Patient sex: M
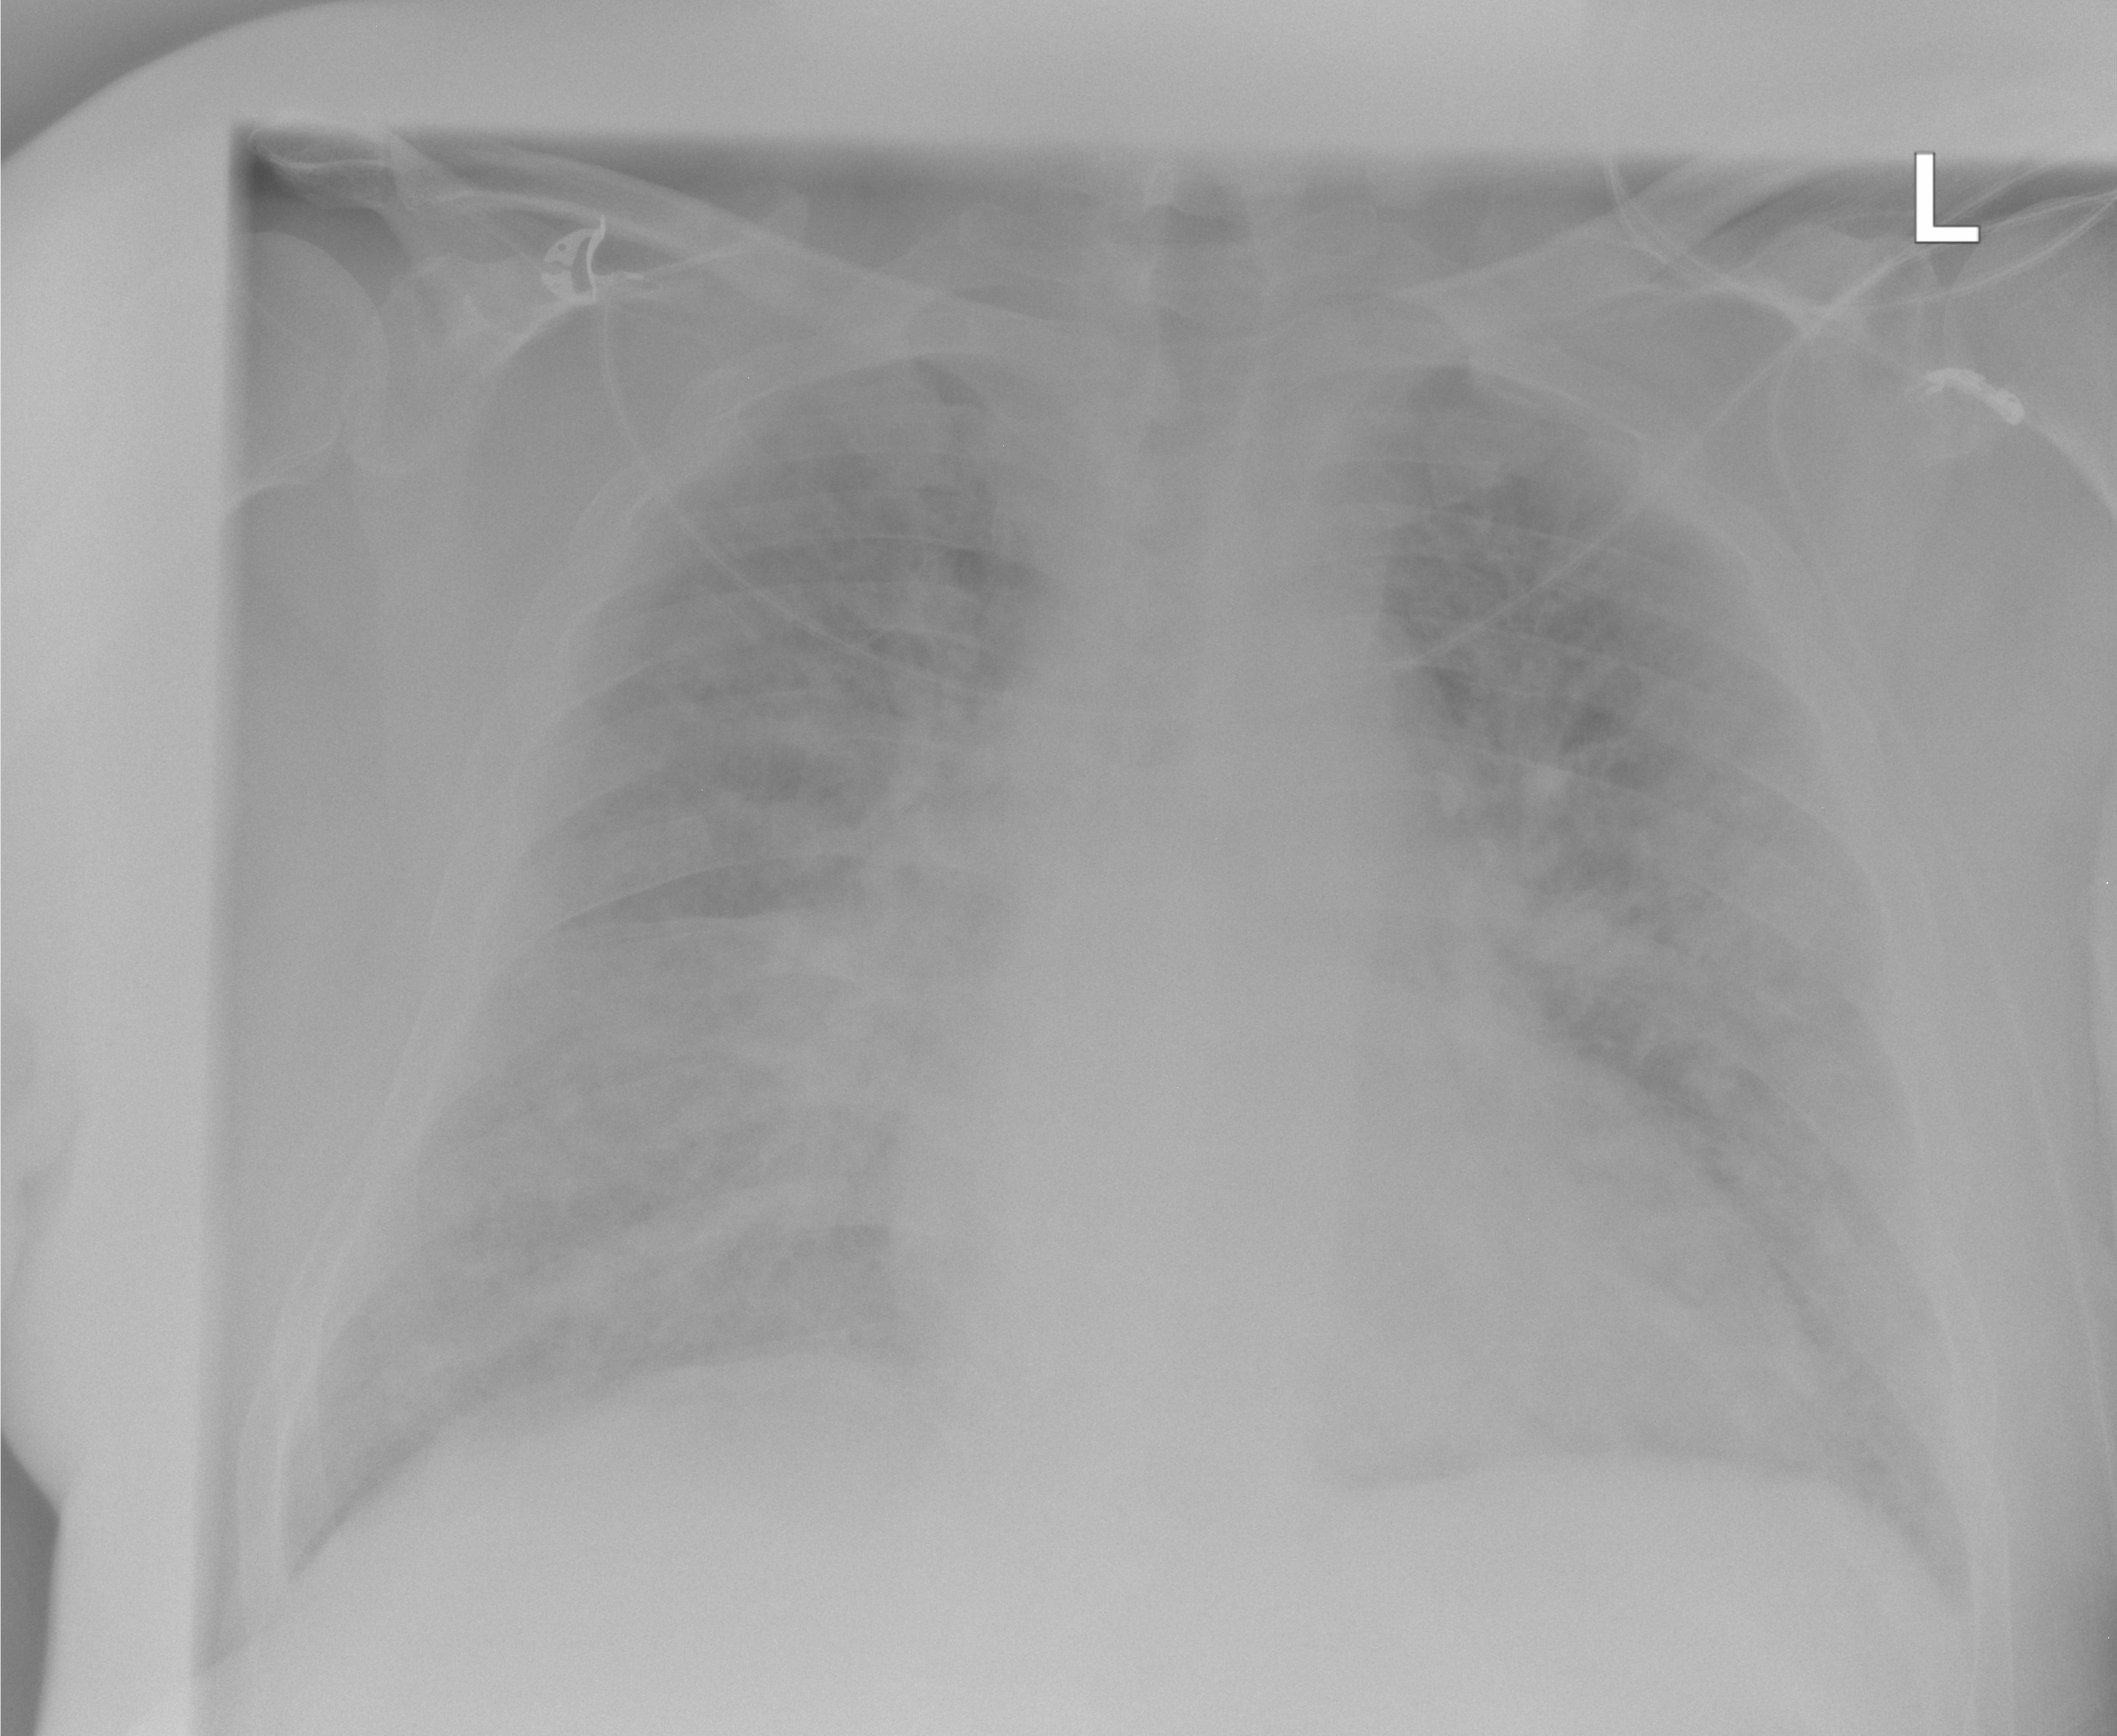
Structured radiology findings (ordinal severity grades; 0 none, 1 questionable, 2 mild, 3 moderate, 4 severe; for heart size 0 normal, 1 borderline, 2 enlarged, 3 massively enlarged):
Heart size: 2
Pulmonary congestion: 3
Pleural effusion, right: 1
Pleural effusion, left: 1
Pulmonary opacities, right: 3
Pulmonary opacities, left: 3
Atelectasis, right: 3
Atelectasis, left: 3